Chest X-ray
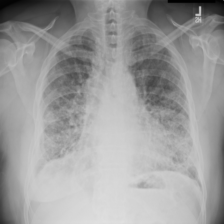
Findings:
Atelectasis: negative
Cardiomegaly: negative
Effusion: negative
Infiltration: negative
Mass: negative
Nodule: positive
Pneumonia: negative
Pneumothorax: negative
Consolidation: negative
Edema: negative
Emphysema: positive
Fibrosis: negative
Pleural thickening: negative
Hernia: negative